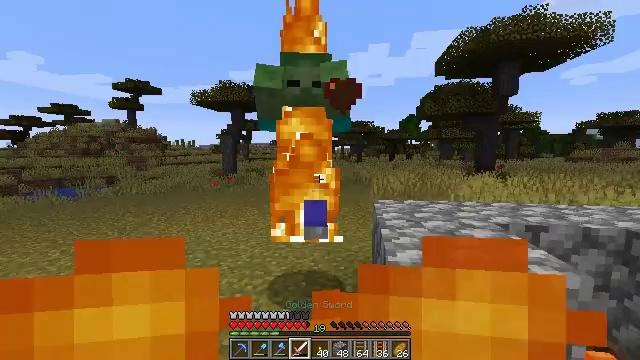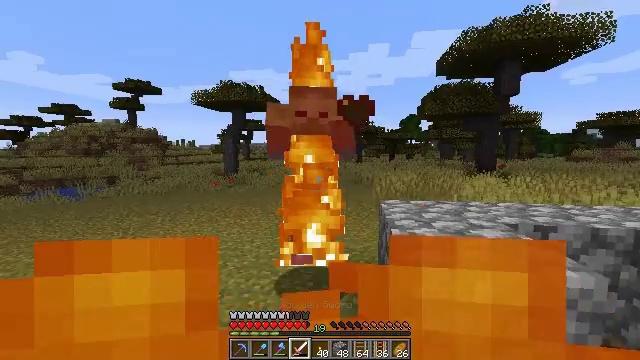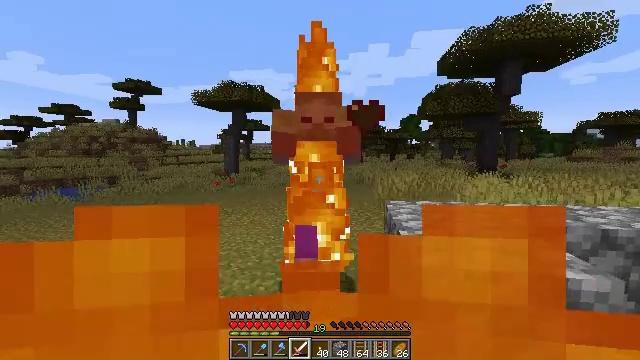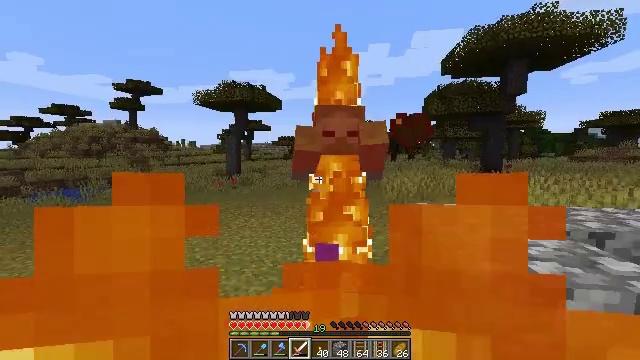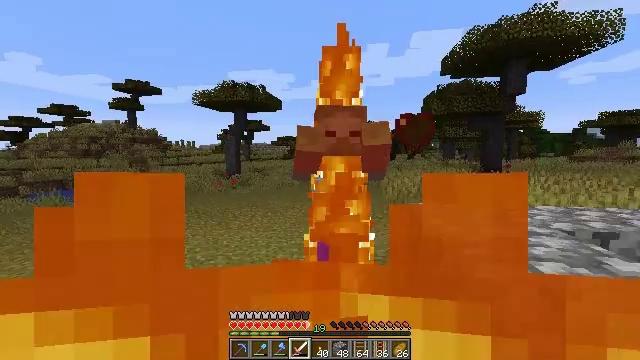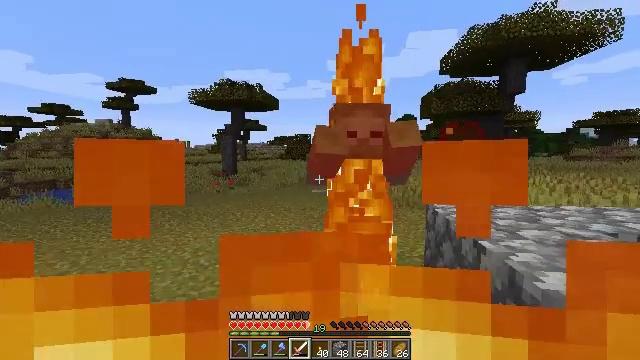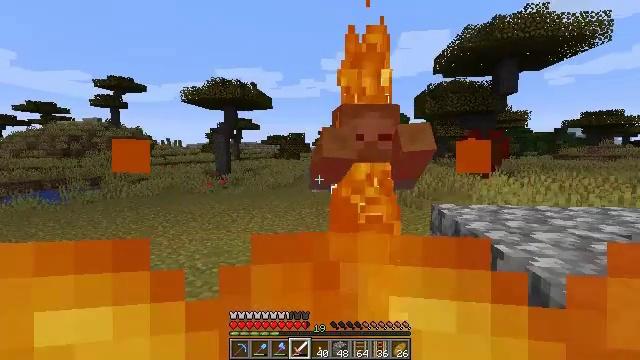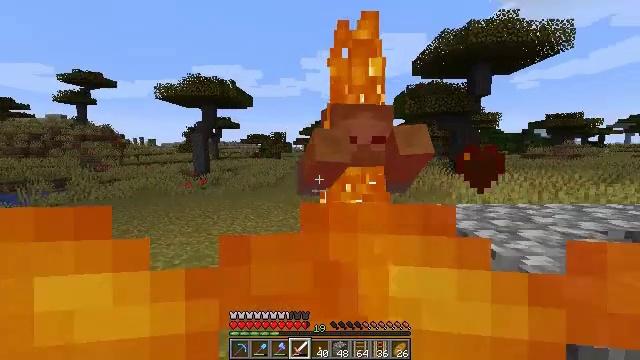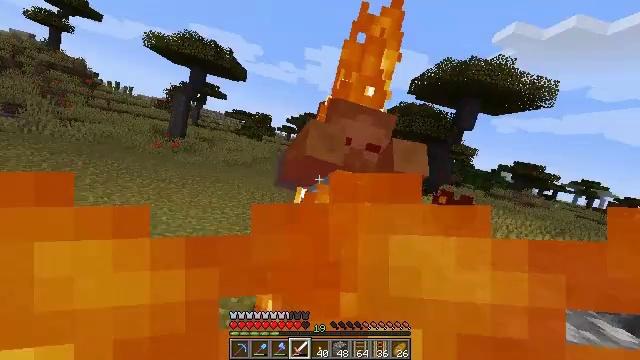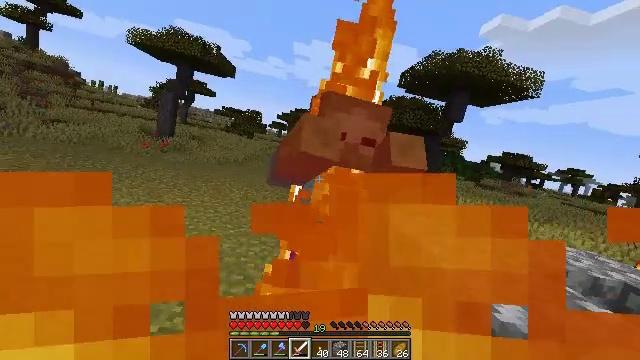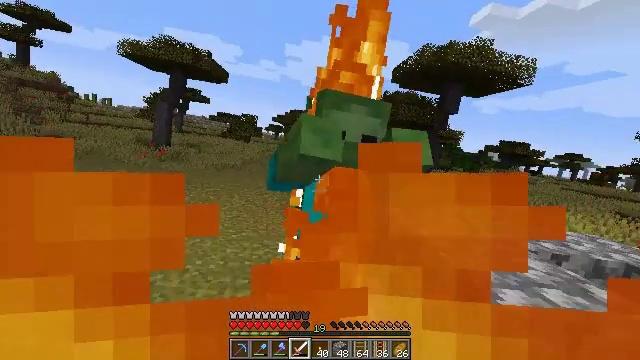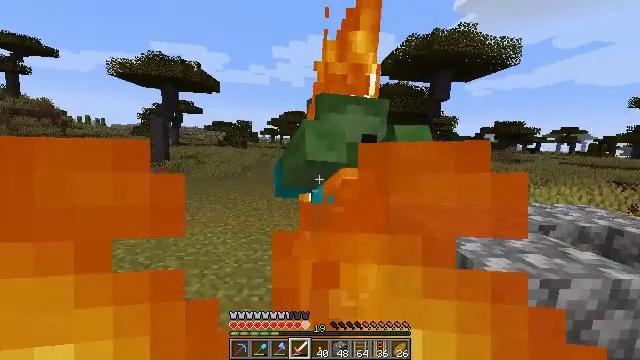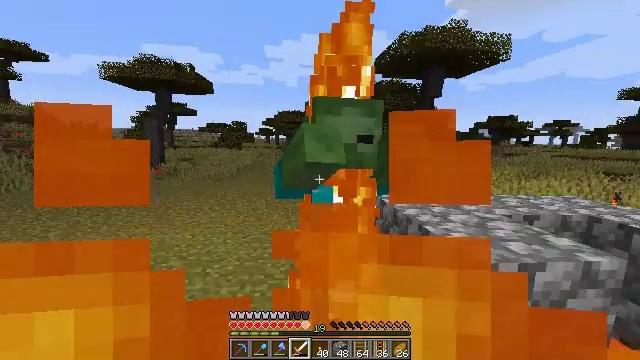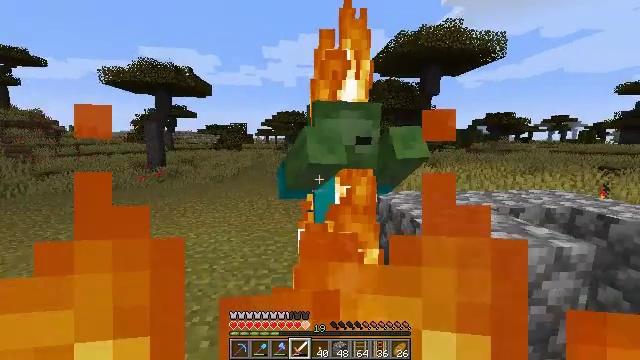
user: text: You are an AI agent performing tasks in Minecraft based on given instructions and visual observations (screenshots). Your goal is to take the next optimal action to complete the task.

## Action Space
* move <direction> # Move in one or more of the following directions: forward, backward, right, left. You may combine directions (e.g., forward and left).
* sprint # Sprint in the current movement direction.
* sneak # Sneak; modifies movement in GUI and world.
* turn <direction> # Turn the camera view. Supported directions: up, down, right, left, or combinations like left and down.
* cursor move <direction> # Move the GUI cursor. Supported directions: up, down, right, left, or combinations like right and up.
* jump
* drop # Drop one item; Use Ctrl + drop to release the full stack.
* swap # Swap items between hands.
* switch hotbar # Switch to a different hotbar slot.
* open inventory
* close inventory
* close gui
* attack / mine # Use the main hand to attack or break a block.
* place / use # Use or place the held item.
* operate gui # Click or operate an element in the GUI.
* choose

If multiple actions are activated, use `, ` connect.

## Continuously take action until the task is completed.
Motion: motion action
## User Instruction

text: Combat the zombie.
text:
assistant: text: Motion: move left, attack / mine
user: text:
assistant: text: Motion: move forward and move left, attack / mine
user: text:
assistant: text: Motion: move forward and move left
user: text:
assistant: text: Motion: move forward and move left, attack / mine
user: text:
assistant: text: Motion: move forward and move left, attack / mine
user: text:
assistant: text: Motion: turn right, attack / mine
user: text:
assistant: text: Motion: turn right
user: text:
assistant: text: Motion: turn right
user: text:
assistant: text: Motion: turn right, attack / mine
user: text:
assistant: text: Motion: move back, attack / mine
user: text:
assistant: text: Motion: move back, attack / mine
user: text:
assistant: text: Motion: move back
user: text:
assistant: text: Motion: move back, attack / mine
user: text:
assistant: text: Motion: attack / mine